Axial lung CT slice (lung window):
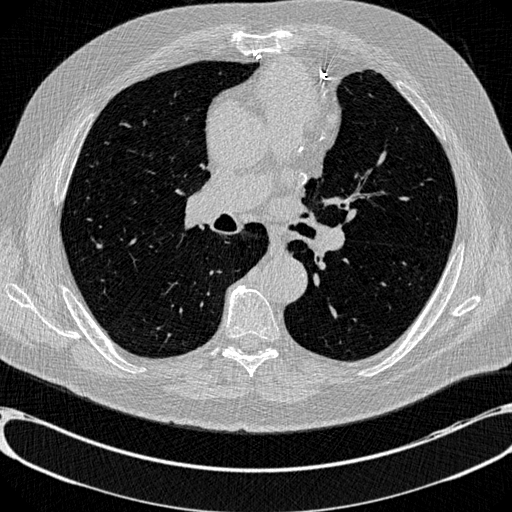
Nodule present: no